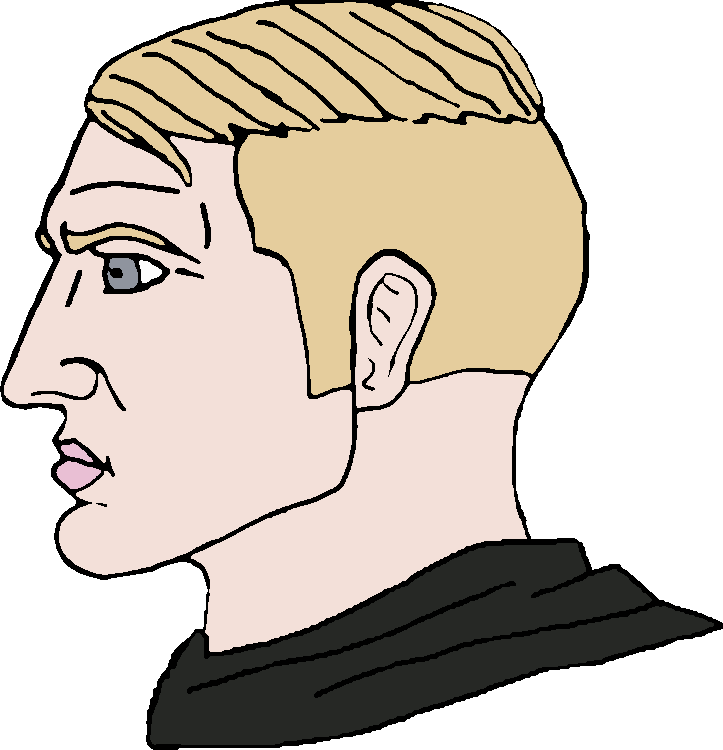
Label: 4_Yes_Chad